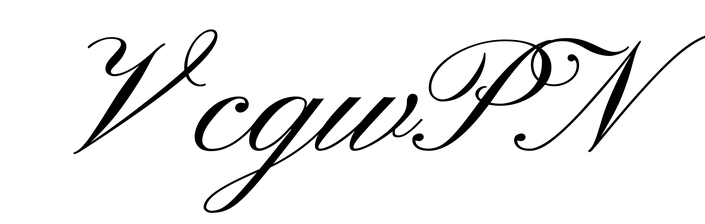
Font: PinyonScript-Regular